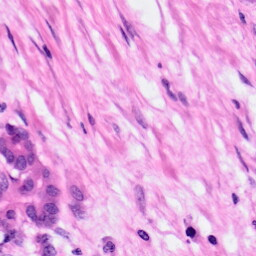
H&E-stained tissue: Pancreatic